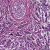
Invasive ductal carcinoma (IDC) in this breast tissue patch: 1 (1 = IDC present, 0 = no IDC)